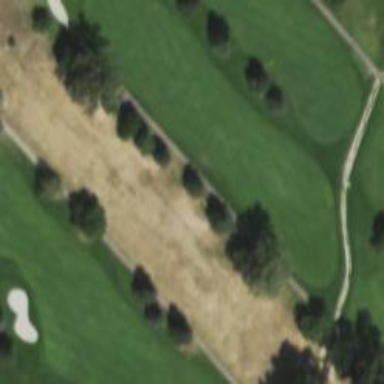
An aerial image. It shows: Scenic golf fairway.